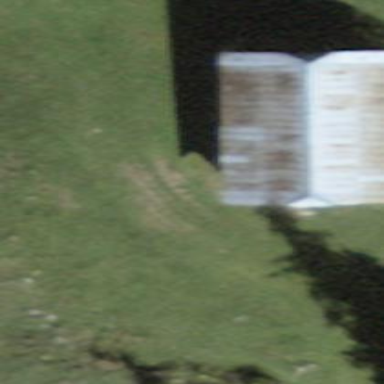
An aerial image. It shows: Barn.